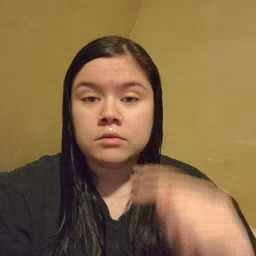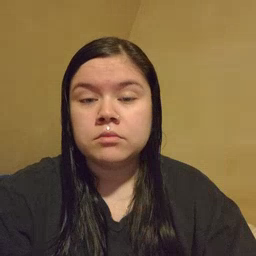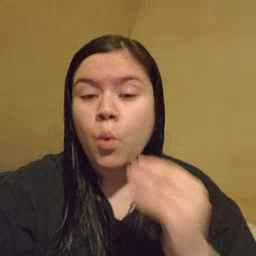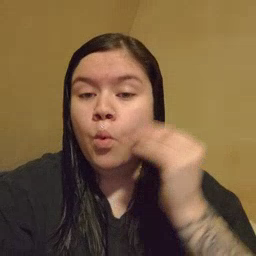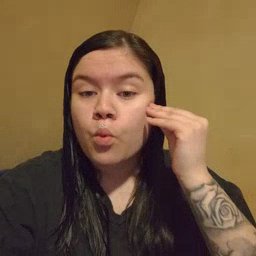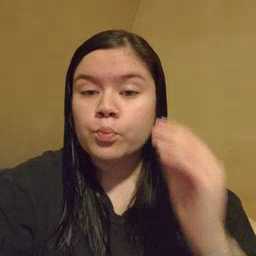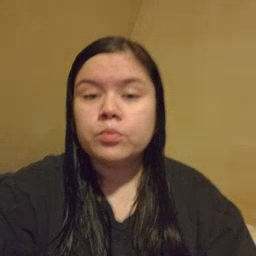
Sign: home